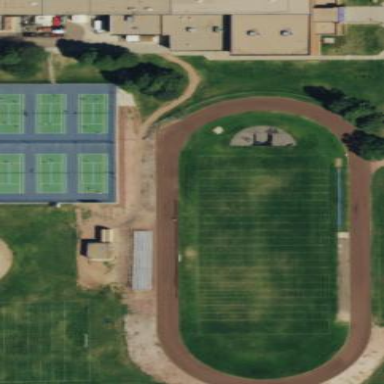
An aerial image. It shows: American football pitch for leisure and sport activities.